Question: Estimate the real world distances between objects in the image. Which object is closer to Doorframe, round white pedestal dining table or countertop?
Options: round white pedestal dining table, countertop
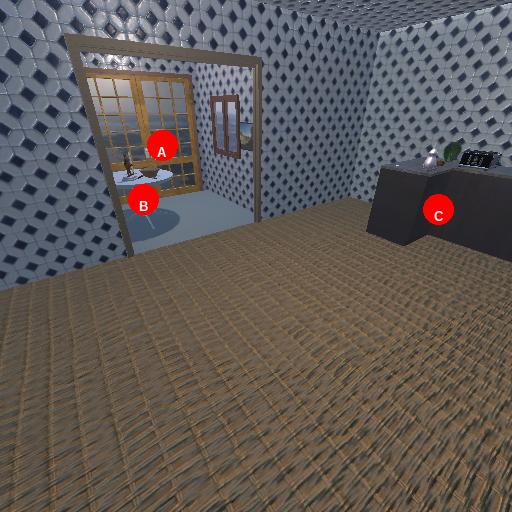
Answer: round white pedestal dining table